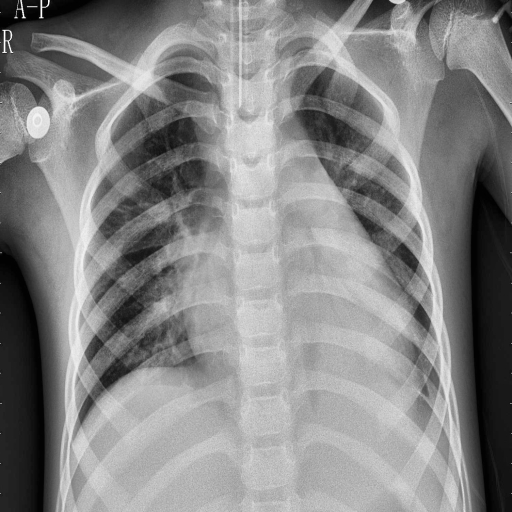
Finding: PNEUMONIA